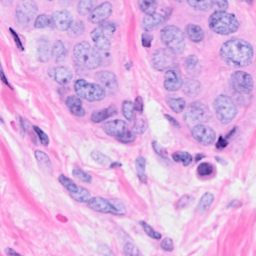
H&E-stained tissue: Breast